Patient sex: M
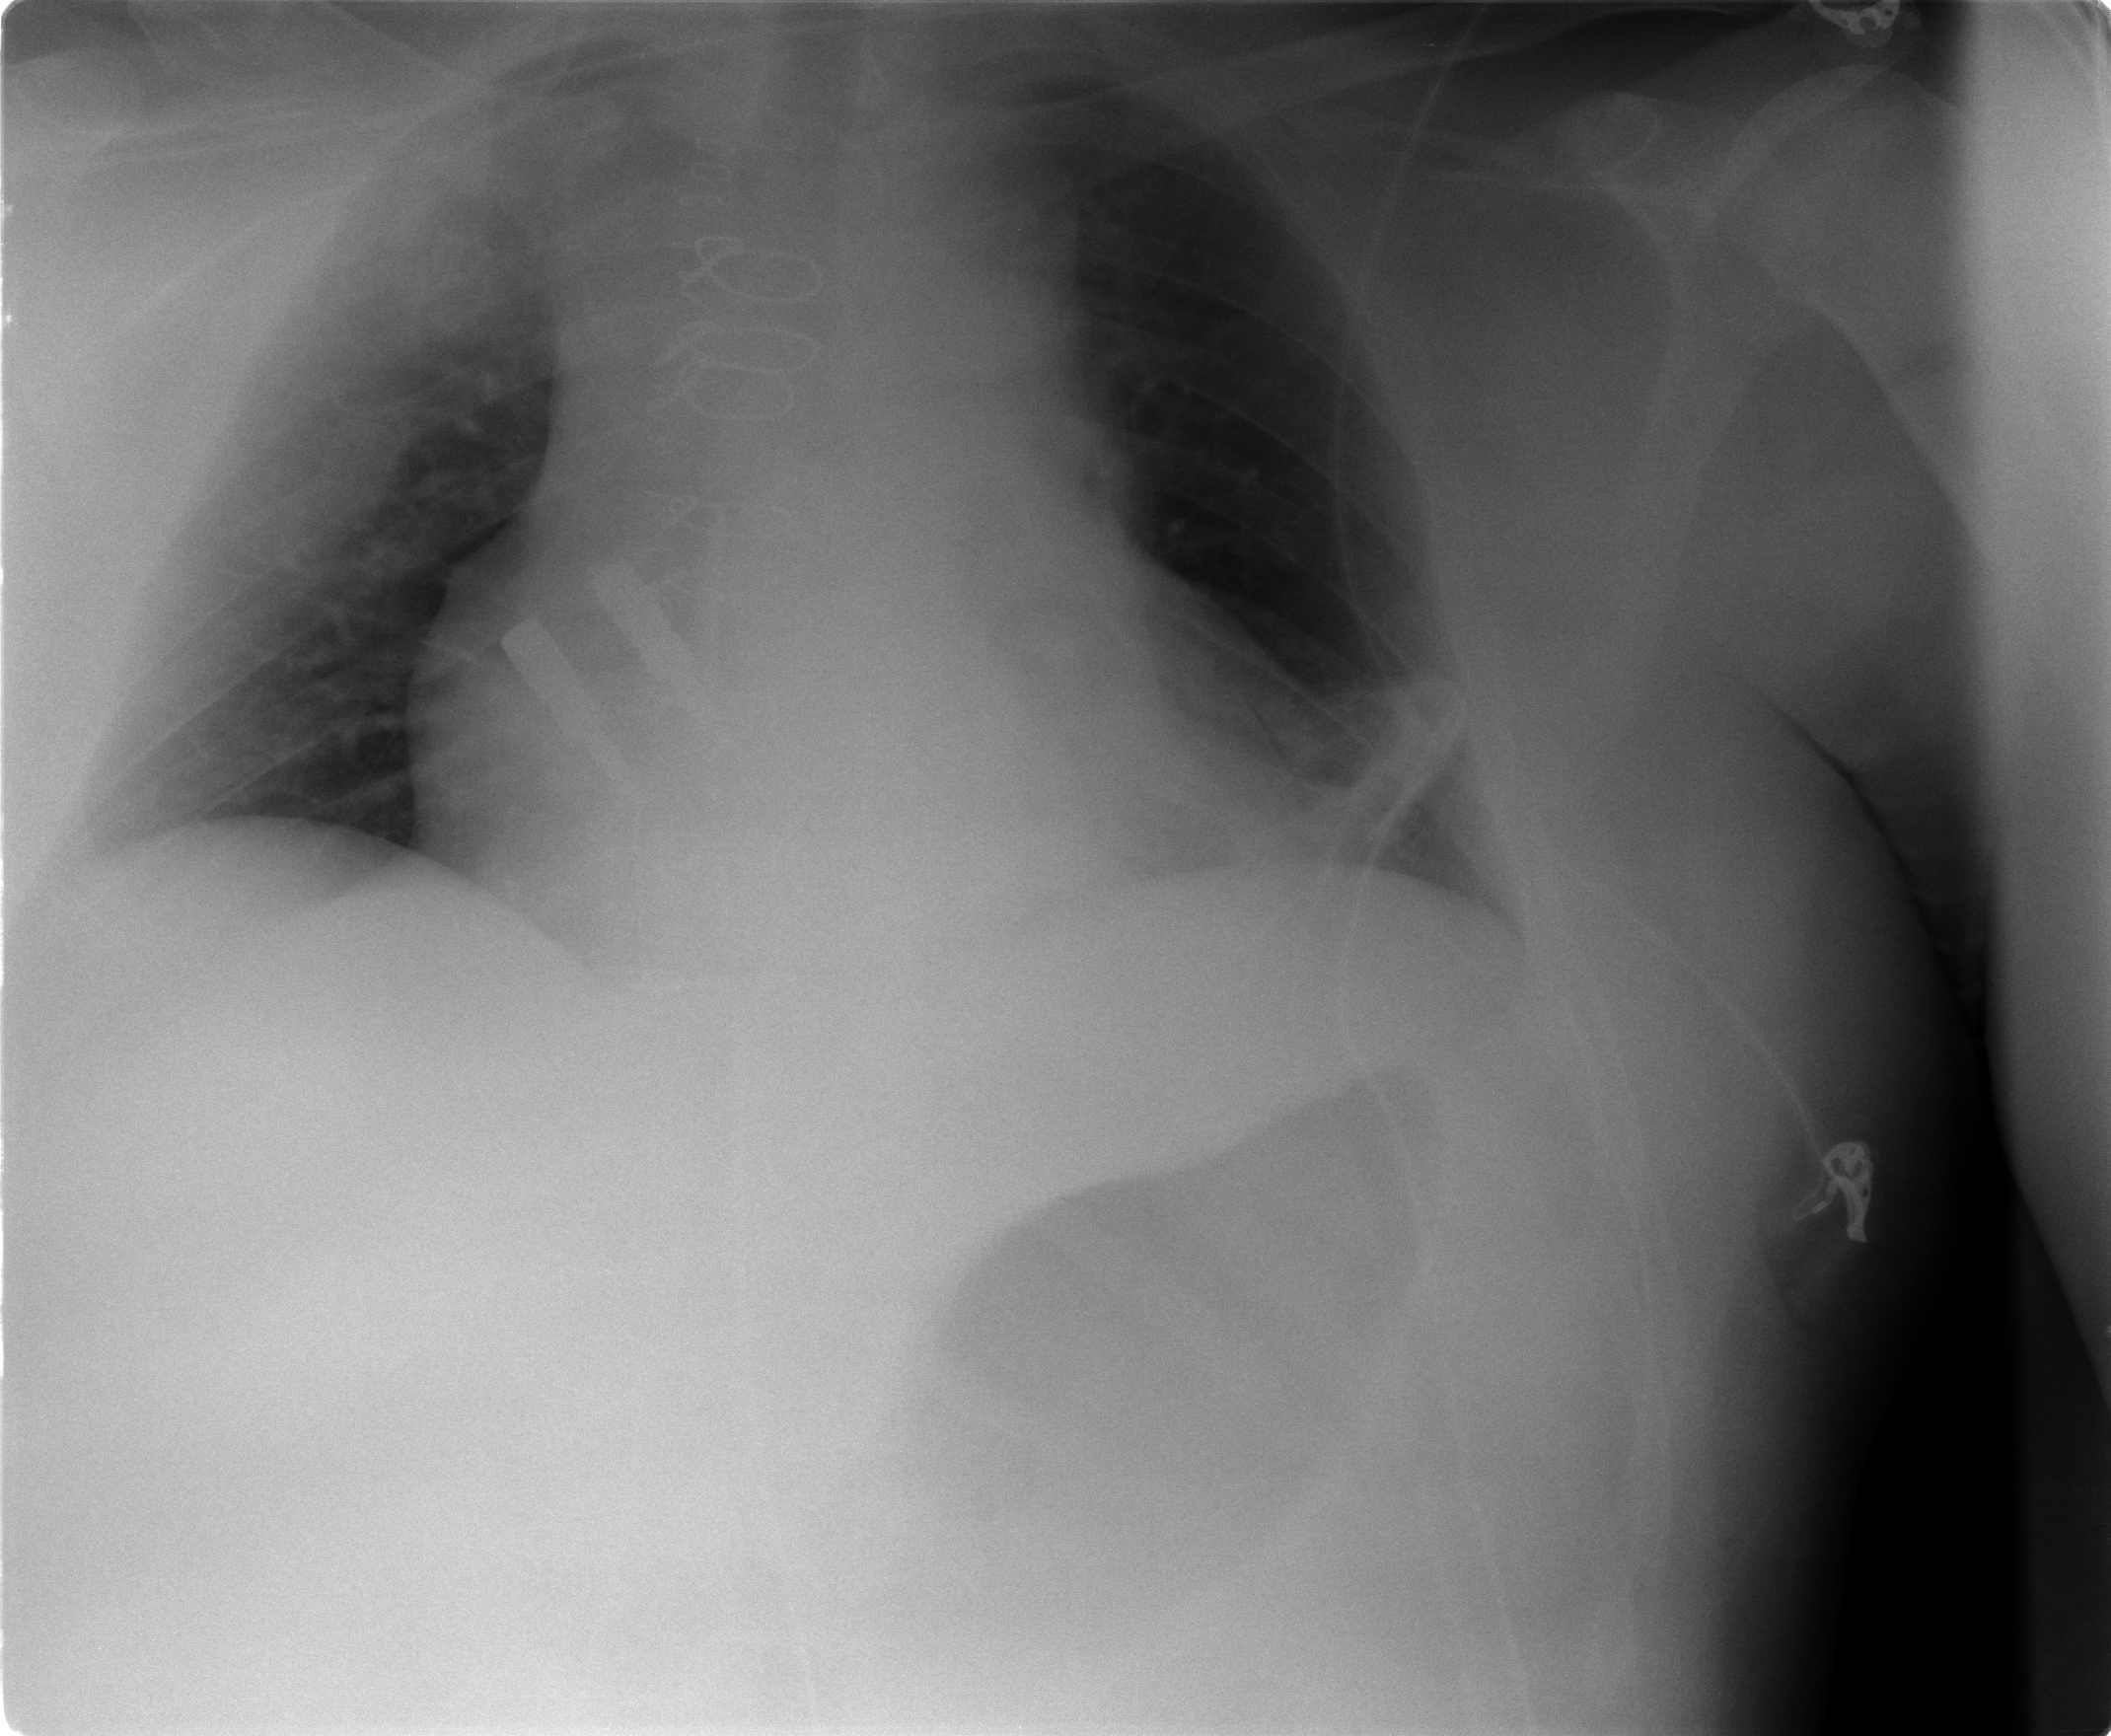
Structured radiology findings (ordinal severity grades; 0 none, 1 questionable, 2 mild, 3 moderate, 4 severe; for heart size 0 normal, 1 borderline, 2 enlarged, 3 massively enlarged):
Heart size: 2
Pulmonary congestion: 2
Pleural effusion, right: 1
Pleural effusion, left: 1
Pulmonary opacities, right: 1
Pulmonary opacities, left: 0
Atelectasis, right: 1
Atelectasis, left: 1